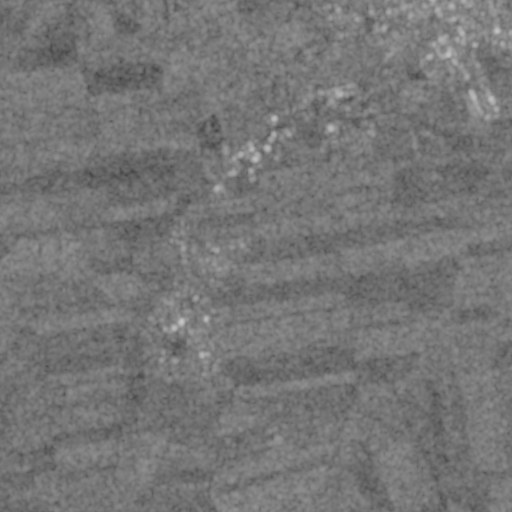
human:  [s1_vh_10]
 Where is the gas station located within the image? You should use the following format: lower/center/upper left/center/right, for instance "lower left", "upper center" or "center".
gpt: The gas station is located in the upper center of the image.
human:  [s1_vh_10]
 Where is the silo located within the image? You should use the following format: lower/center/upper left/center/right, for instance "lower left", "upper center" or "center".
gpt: The silo is located in the center of the image.
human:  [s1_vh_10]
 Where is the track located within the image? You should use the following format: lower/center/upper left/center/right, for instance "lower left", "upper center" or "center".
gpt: The track is located in the upper right of the image.
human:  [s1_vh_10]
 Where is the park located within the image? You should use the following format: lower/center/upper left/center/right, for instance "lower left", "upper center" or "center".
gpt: There is no park in the image.

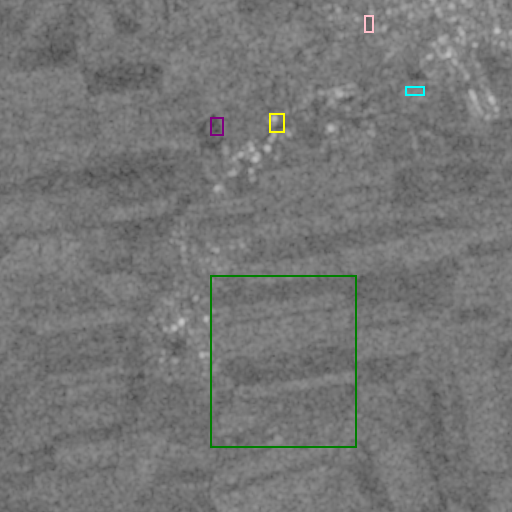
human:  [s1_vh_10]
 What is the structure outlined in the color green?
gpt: The structure outlined in green is a crop field.
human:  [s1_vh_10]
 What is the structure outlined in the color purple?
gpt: The structure outlined in purple is a park.
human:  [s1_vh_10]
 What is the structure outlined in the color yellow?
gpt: The structure outlined in yellow is a parking lot.
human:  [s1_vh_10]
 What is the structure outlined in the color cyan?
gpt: The structure outlined in cyan is a power substation.
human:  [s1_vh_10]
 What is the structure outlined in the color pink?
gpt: The structure outlined in pink is a track.
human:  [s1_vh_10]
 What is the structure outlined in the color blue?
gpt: There is no blue outline.